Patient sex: M
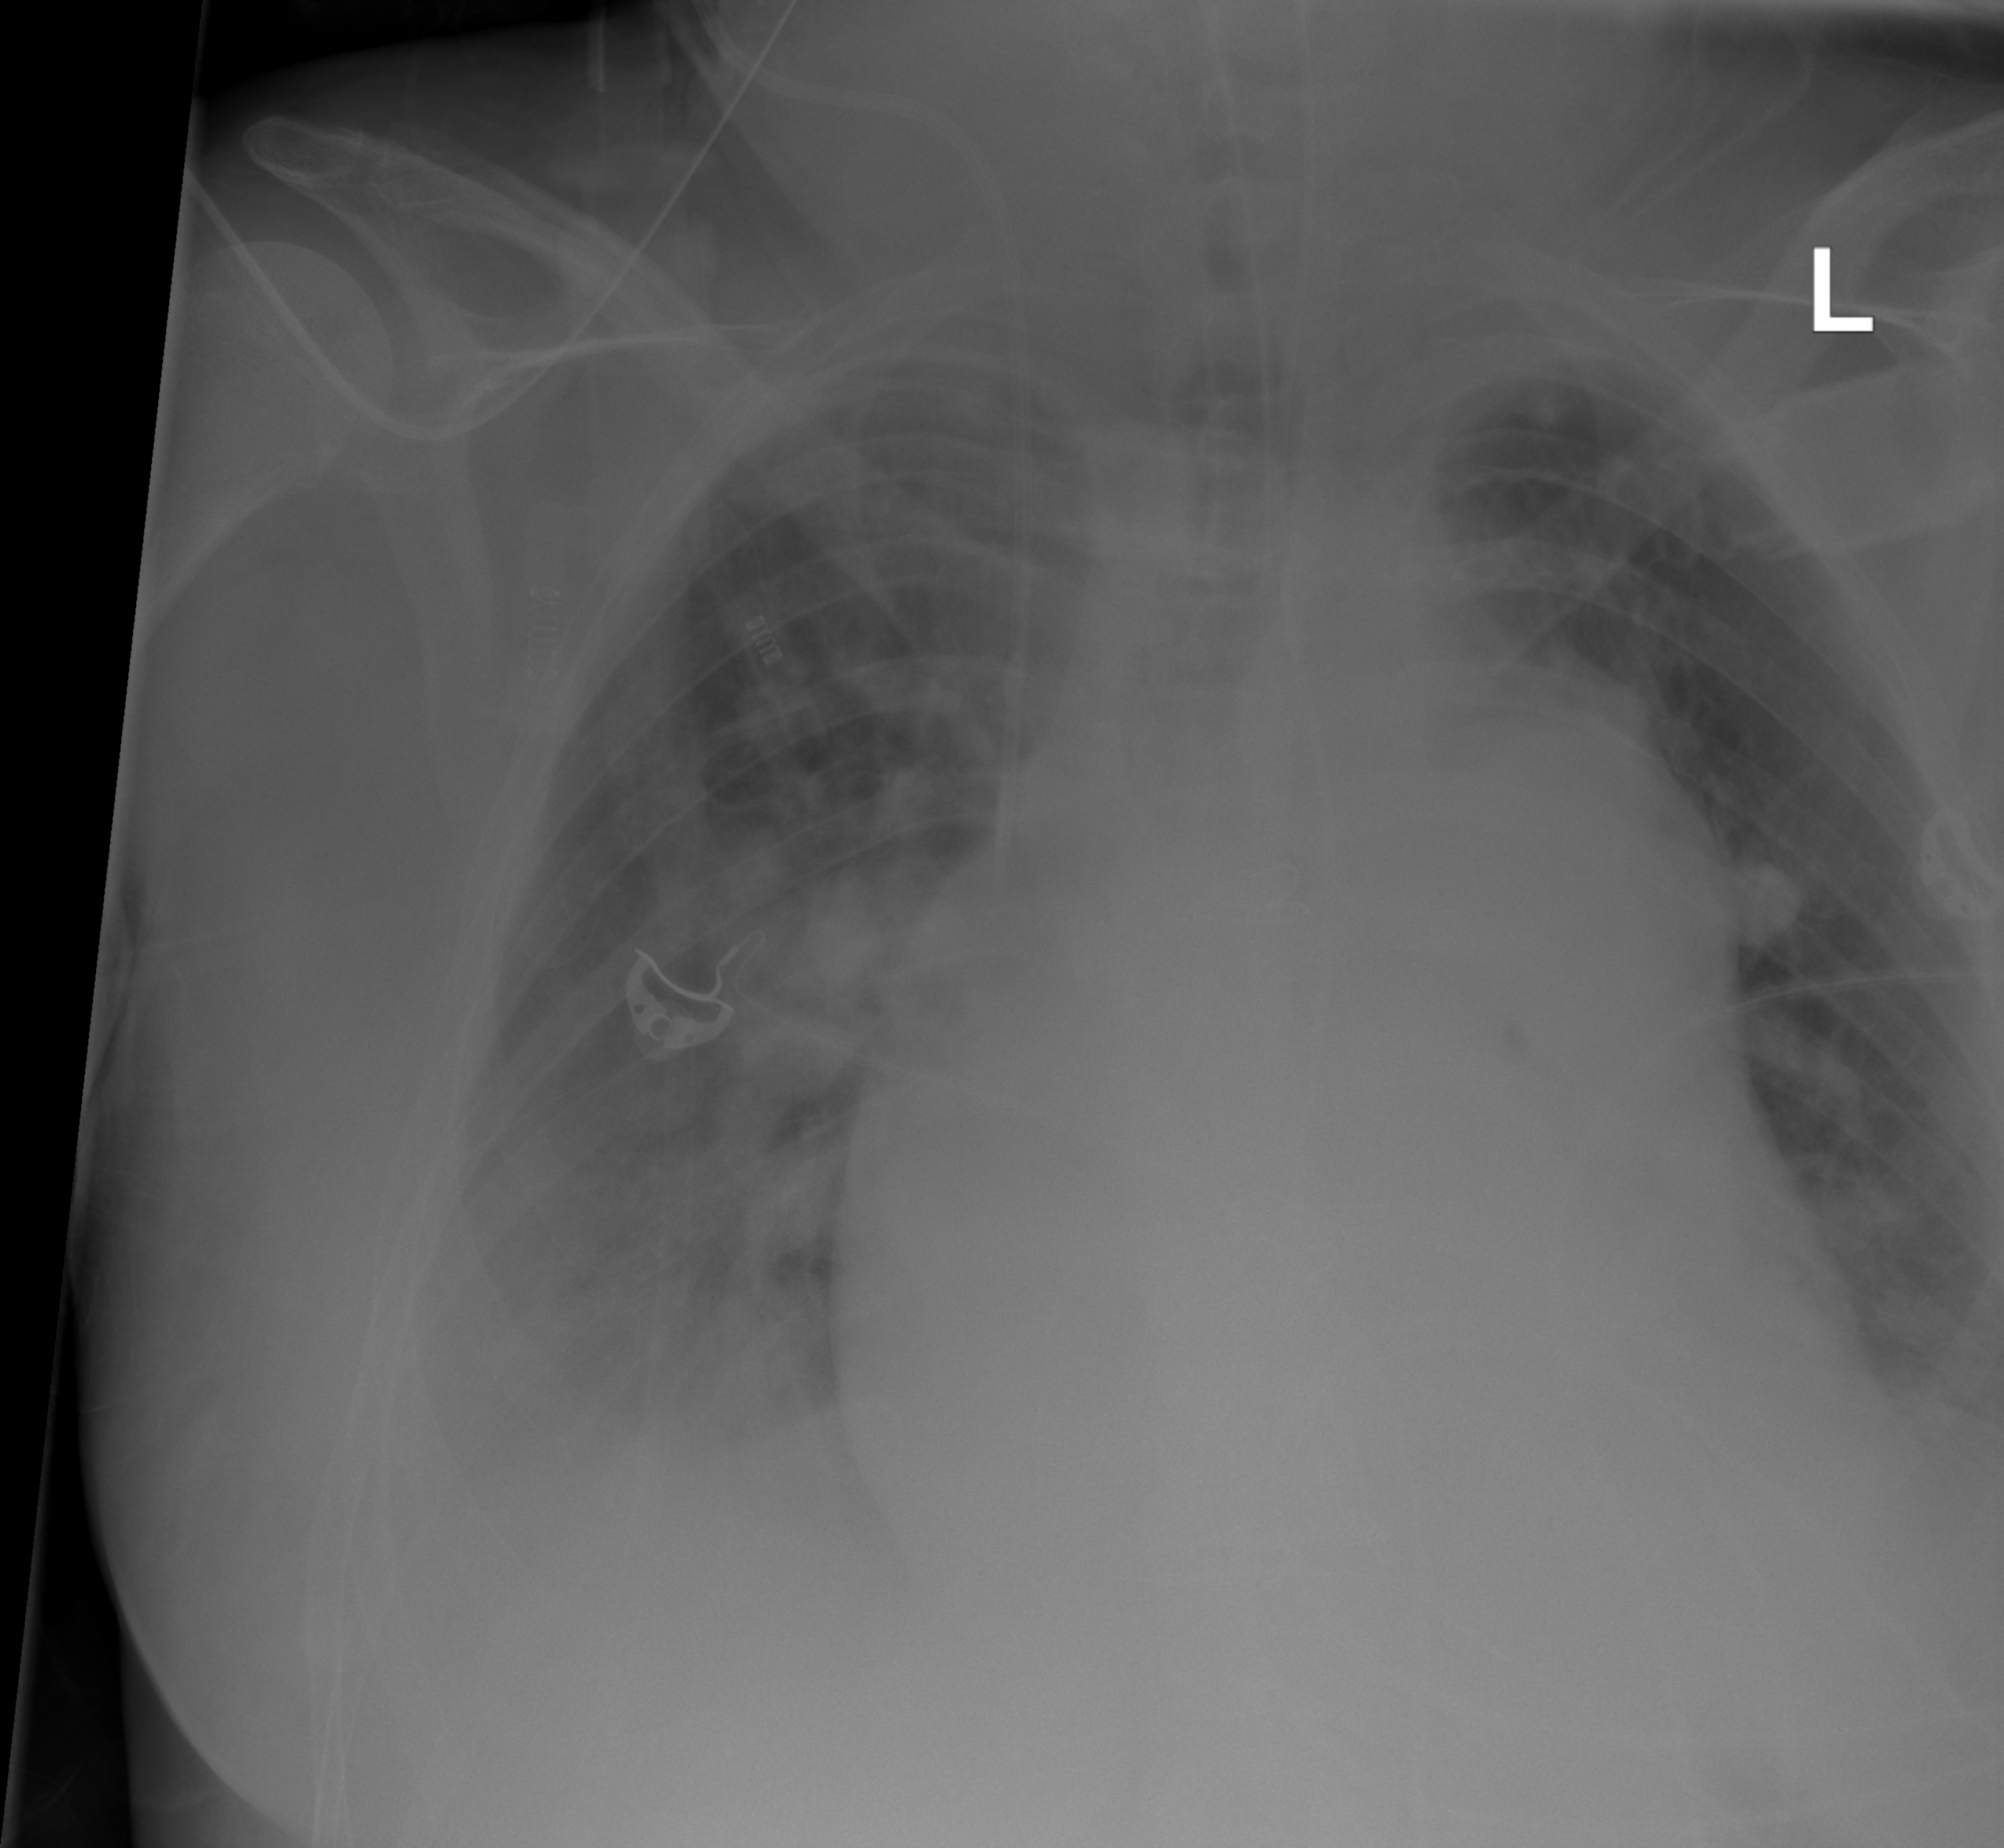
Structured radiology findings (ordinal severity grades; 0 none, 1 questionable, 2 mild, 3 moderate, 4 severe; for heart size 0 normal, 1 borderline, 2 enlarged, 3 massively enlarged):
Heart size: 2
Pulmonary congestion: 2
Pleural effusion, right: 2
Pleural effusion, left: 0
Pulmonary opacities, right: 0
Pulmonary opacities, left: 0
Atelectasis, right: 2
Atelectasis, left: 0